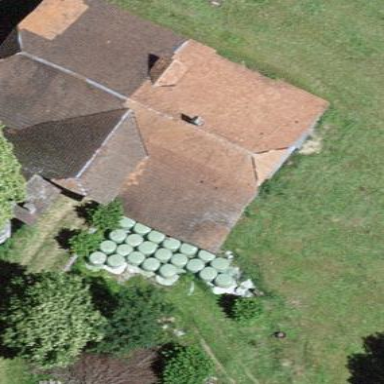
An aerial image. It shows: Farm building.